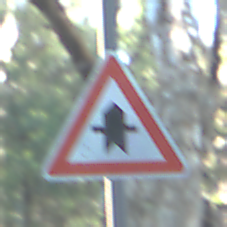
Verkehrszeichen: Vorfahrt
Umgebung: Outdoor, Nature
Tageszeit: MorningAfternoon
Wetter: Clear
Licht: Natural
Jahreszeit: NotSpecified
Kontrast: LowContrast